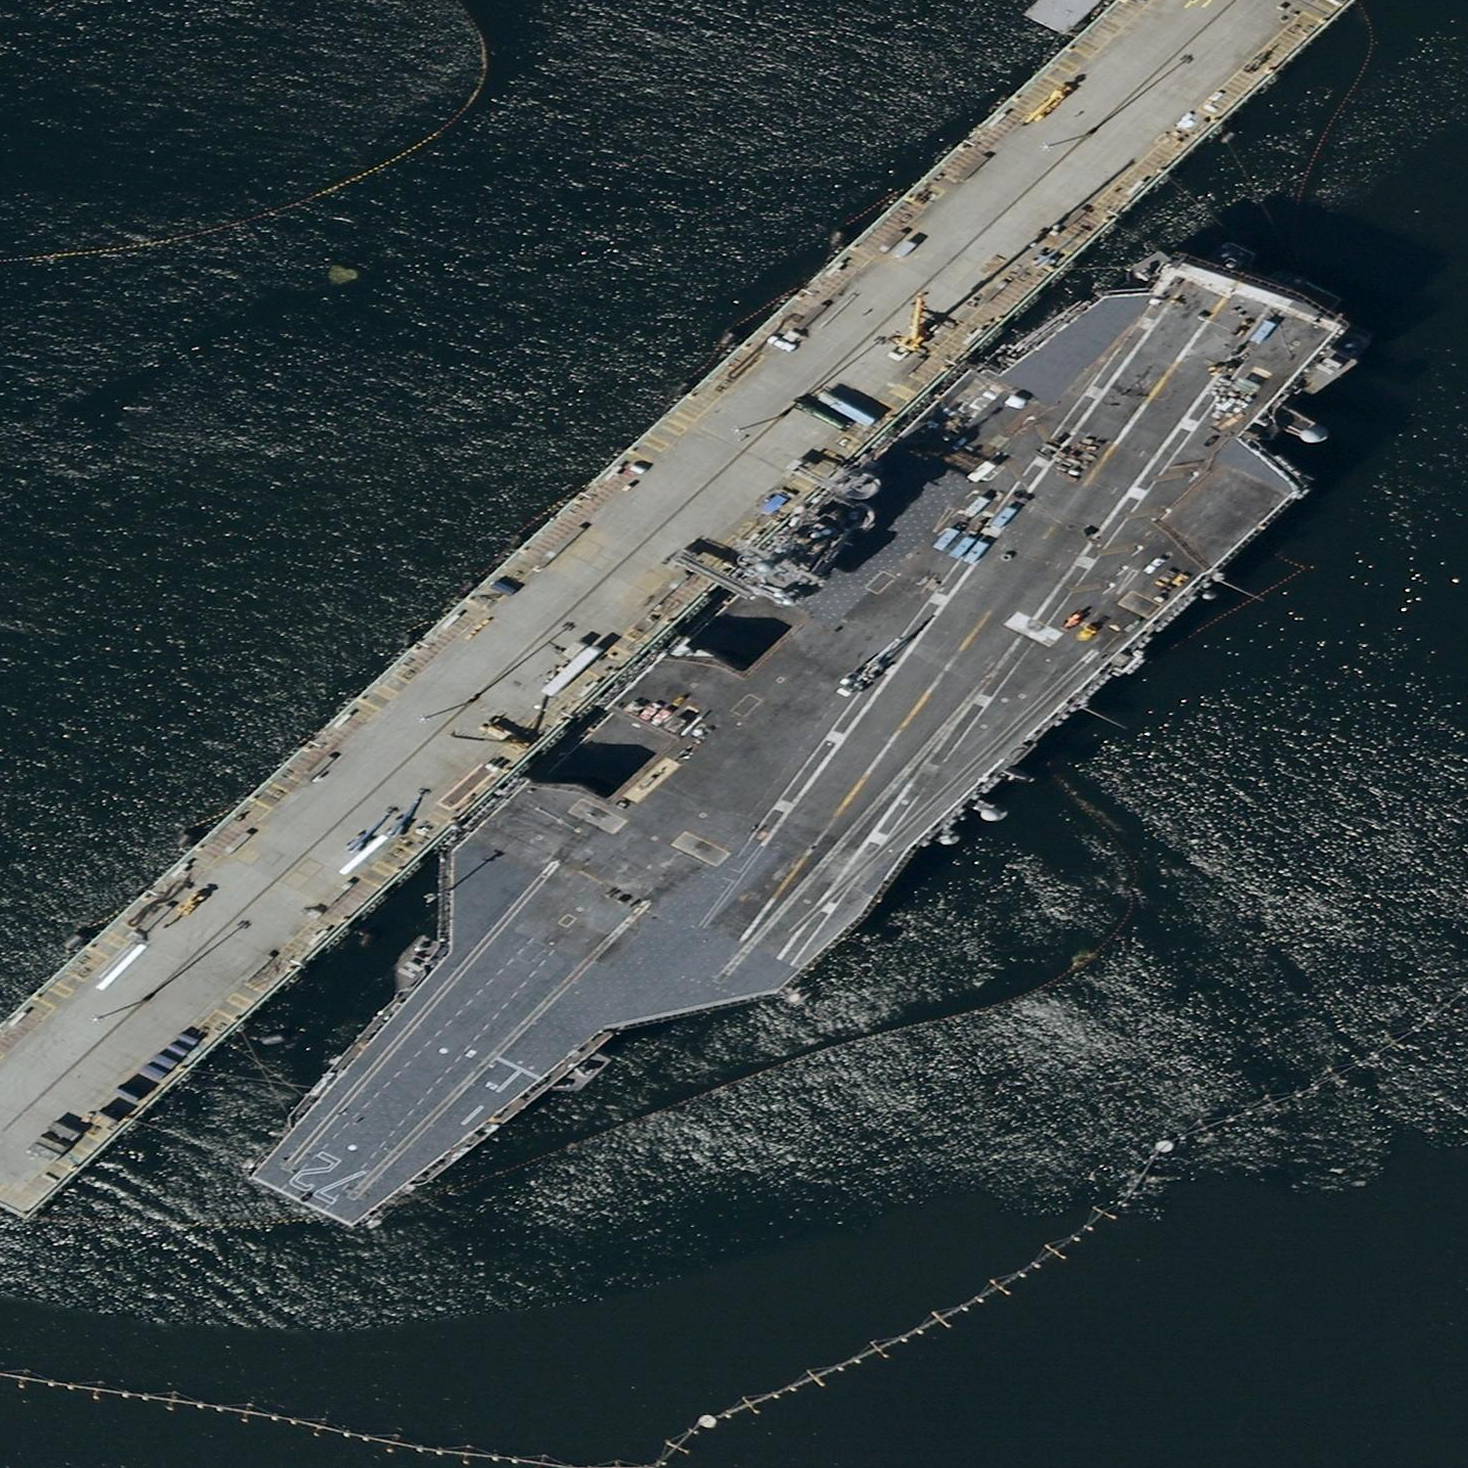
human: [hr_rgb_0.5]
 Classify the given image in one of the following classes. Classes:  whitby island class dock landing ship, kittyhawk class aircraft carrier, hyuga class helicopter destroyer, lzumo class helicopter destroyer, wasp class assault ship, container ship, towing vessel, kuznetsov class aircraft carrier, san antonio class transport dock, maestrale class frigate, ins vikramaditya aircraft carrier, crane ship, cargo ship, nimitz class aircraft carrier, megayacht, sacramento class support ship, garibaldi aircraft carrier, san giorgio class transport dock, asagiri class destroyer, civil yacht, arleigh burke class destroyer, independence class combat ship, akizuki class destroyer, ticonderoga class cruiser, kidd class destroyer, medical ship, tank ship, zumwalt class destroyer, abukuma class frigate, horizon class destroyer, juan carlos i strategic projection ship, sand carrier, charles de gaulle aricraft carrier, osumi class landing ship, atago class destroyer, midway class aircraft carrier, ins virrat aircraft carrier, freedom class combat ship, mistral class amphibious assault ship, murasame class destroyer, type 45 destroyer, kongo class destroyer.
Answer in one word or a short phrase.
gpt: Nimitz class aircraft carrier